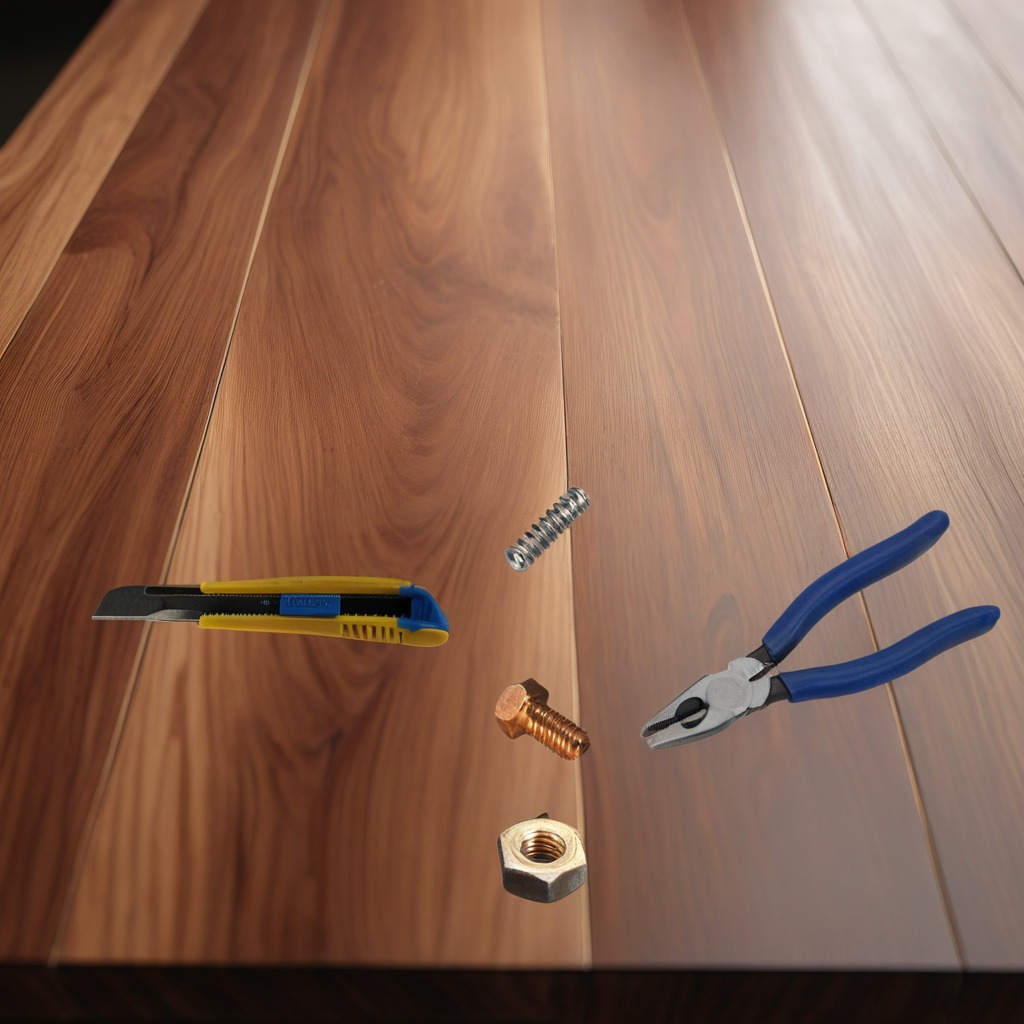
A utility knife, a metal machine screw, a pair of pliers, a coiled metal spring, and a metal nut are lying on a wooden table.